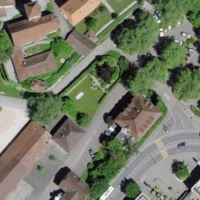
EUNIS habitat code: 54
Species observed at this site:
Cinclus cinclus